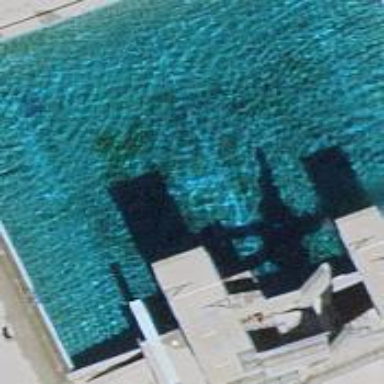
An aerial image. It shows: Plunge swimming pool located in leisure land.